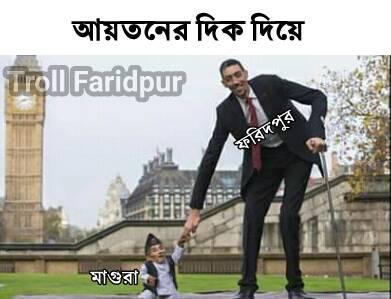
Caption: আয়তনের দিক দিয়ে    মাগুরা    ফরিদপুর
Label: non-hate